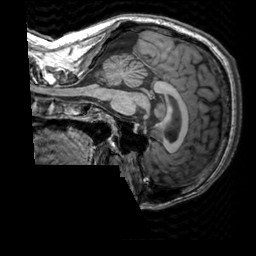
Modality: T1w
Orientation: sagittal
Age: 32
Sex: male
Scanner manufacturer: siemens
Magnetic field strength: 3 T
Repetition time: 2.3 s
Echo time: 0.00303 s